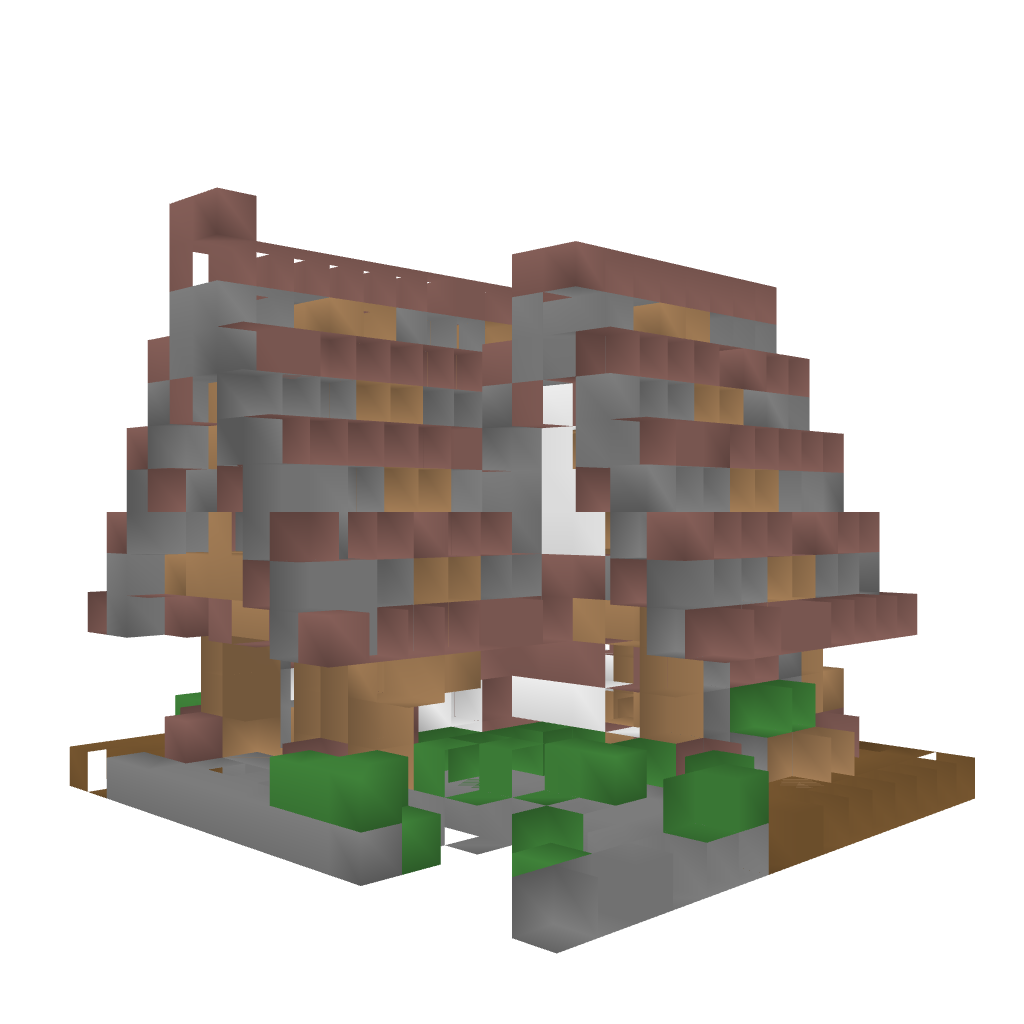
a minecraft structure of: My Little Survival Adventure bad low quality